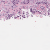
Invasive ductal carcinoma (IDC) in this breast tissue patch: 1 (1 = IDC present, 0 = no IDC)